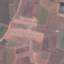
Land use / land cover: PermanentCrop